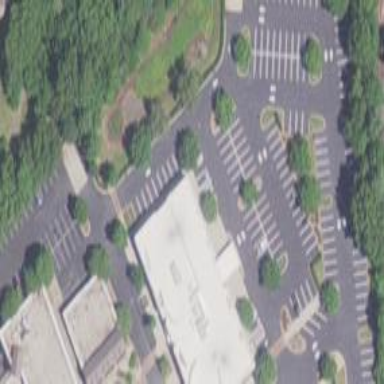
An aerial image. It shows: Commercial building.